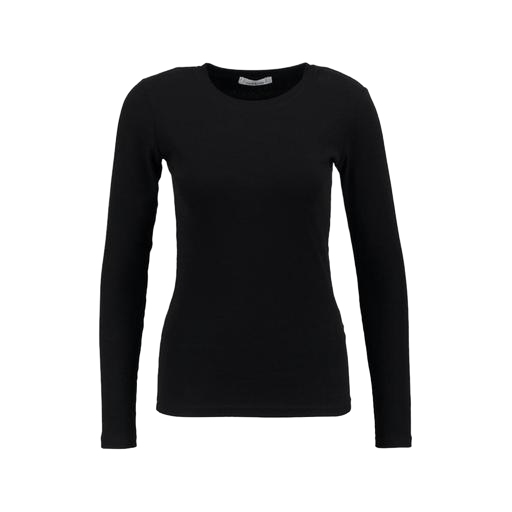
black women's long sleeve t-shirt, long-sleeve t-shirt only macy, black t-shirt basique jersey, white background